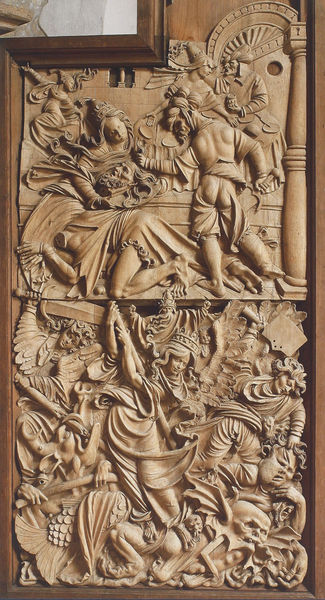
Titel: Hochaltar der Filialkirche St. Michael in Niederrotweil am Kaiserstuhl
Künstler: H. L. Meister
Standort: Niederrotweil am Kaiserstuhl, Filialkirche St. Michael (EU - D - BW)
Schlagwörter: flügel, kampf, kopf, mann, frauen, menschen, mädchen, braun, frau, holz, männer, rücken, szene, säule, säulen, tür, dame, hochformat, enthauptung, falten, federn, geköpft, holofernes, johannes, judith, köpfen, mord, rahmen, salome, schädel, stein, tod, tot, kirche, sitzend, hübsch, krone, locken, kreis, schuppen, engel, relief, bein, magd, bilder, bogen, tafel, weib, weiber, detail, bett, foto, loch, schwert, durcheinander, soldat, tote, altar, schnitzerei, portal, fisch, totenkopf, farbfoto, hölle, königin, heilige, symbolik, heilig, totenschädel, zweiteilig, michael, elfenbein, tafeln, fischschwanz, köpfung, frazen, po, basorelief, fraze, schitzere